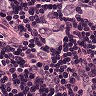
Metastatic tissue present: yes